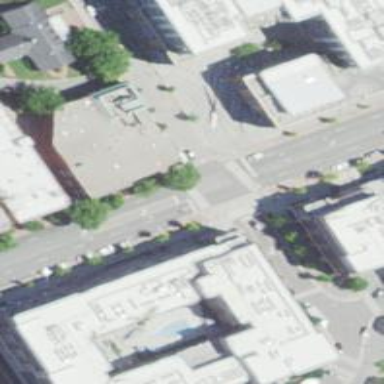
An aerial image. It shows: Concrete square with footway area.